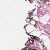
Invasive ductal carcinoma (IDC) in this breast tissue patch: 0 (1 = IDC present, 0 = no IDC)